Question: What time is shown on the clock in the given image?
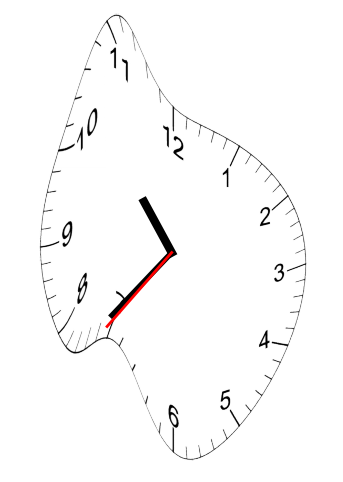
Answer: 10:36:36